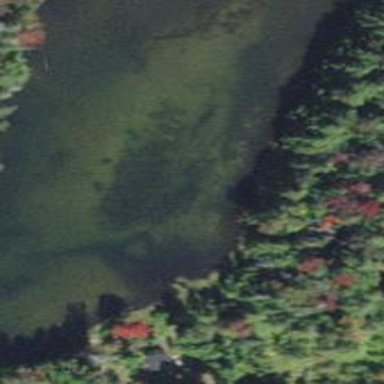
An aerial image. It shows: Pond with natural water.